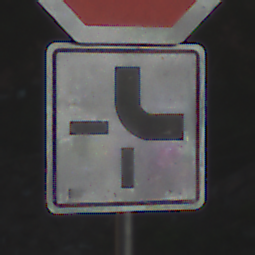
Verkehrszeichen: VerlaufVorfahrtsstrasse4
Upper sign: Stop
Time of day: MorningAfternoon
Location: Outdoor (Suburban)
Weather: PartlyCloudy
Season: NotSpecified
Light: Natural